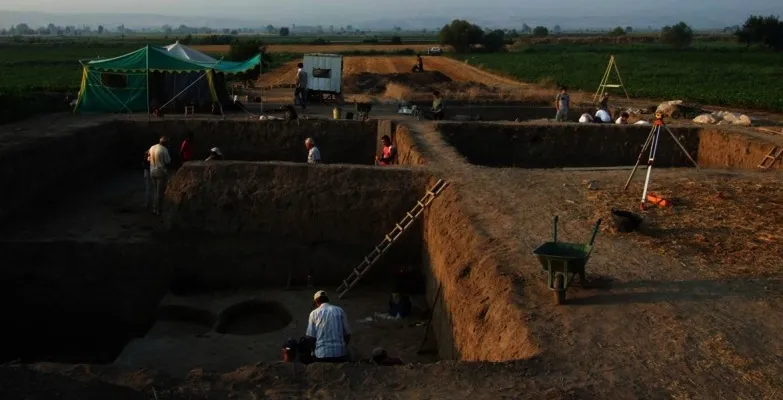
The Neolithic mound of Barcin Hoyuk, western Turkey: a seven meter high elevation of cultural layers for more than 7000 years (photo F. Gerritsen).
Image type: medical_photograph (skin_photograph)